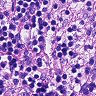
Metastatic tissue present: no